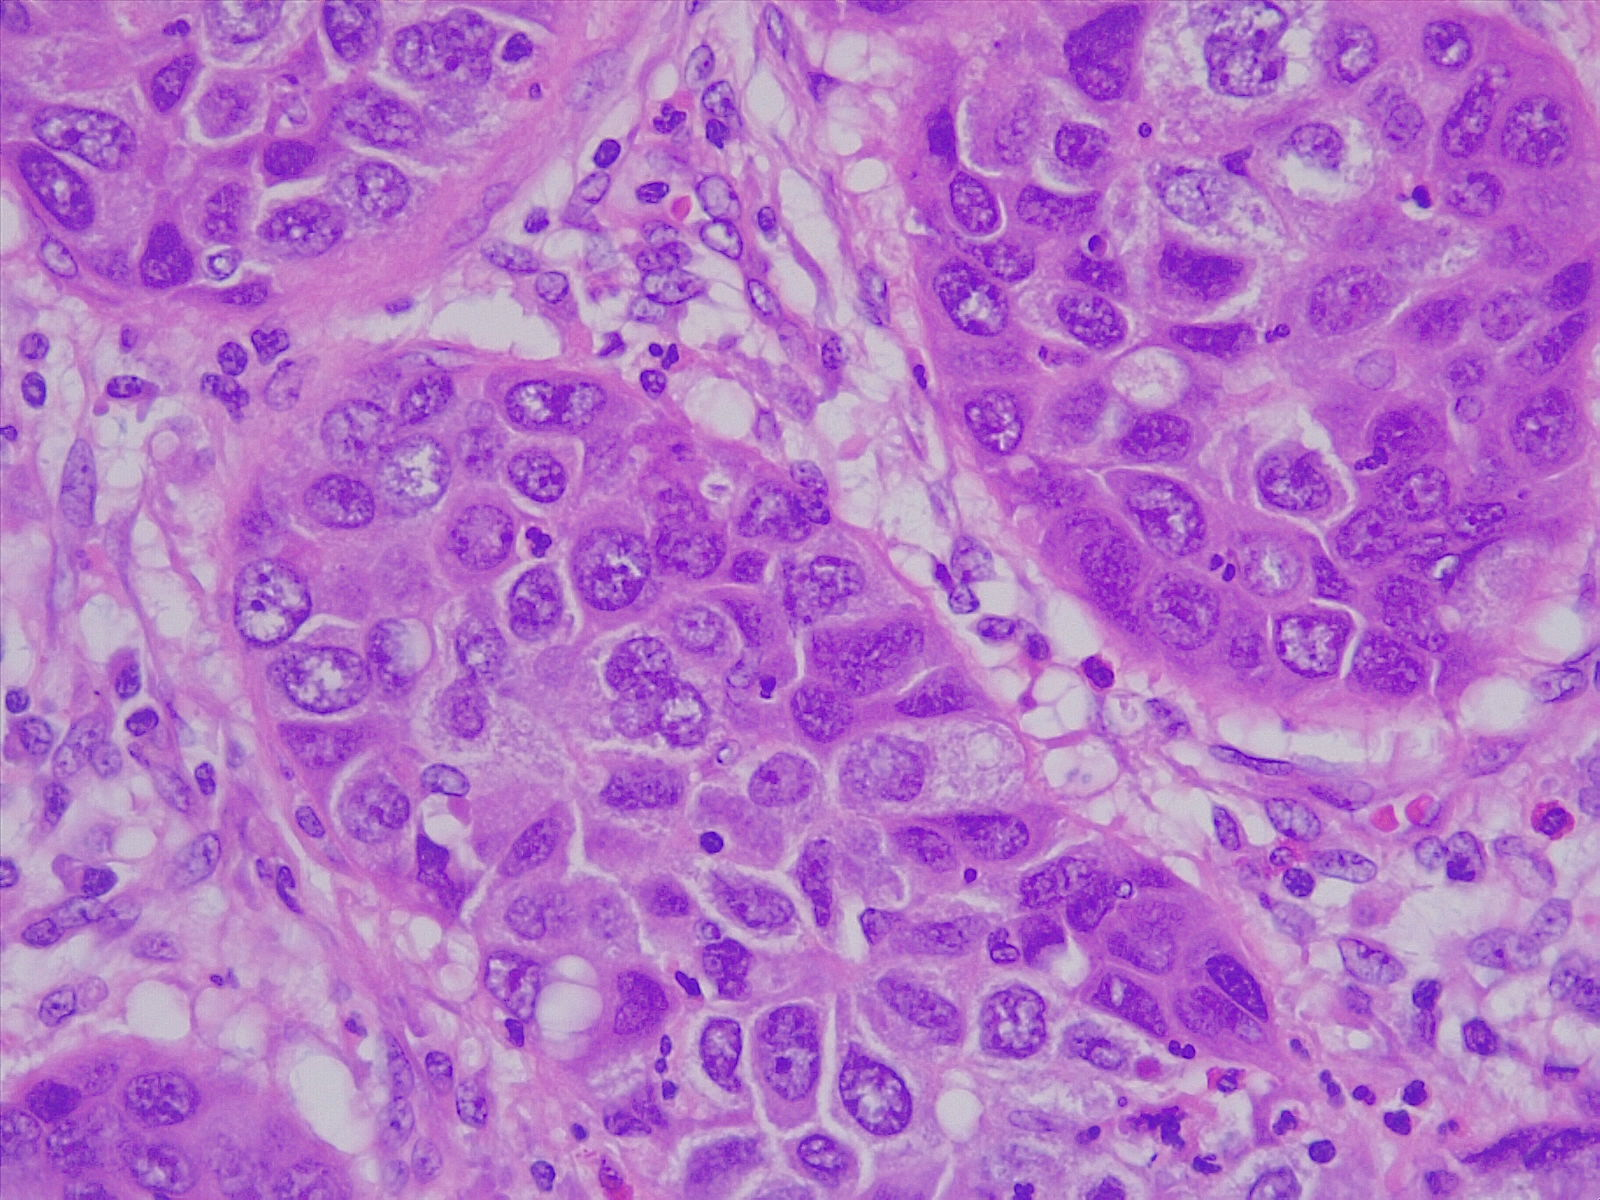
Label: lung squamous cell carcinoma, moderately differentiated